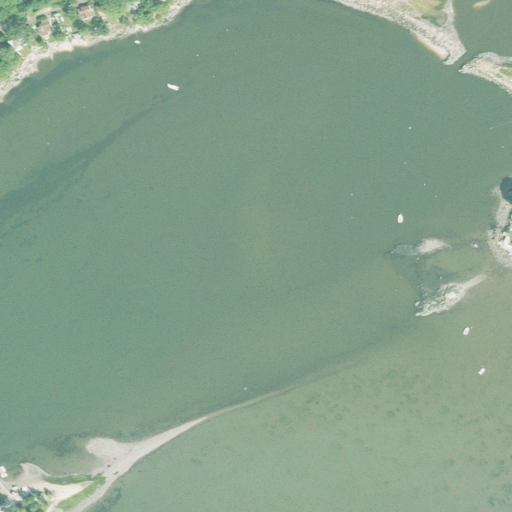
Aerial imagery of island in Connecticut named Horse Island containing open water, herbaceous wetlands, medium intensity development, low intensity development, open development, barren land, and deciduous forest